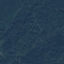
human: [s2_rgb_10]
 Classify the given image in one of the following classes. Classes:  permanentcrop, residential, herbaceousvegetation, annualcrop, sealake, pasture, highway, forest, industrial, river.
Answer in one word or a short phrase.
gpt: Forest